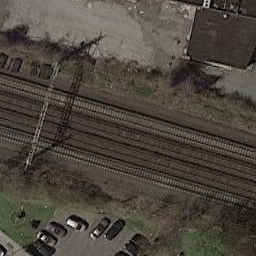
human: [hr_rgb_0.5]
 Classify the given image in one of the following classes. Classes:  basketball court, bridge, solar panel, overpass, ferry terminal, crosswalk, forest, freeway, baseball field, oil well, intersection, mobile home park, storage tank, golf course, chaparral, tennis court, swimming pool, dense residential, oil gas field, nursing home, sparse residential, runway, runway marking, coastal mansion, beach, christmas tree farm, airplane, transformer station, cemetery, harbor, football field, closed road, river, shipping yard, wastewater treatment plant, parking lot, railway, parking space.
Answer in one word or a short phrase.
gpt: railway